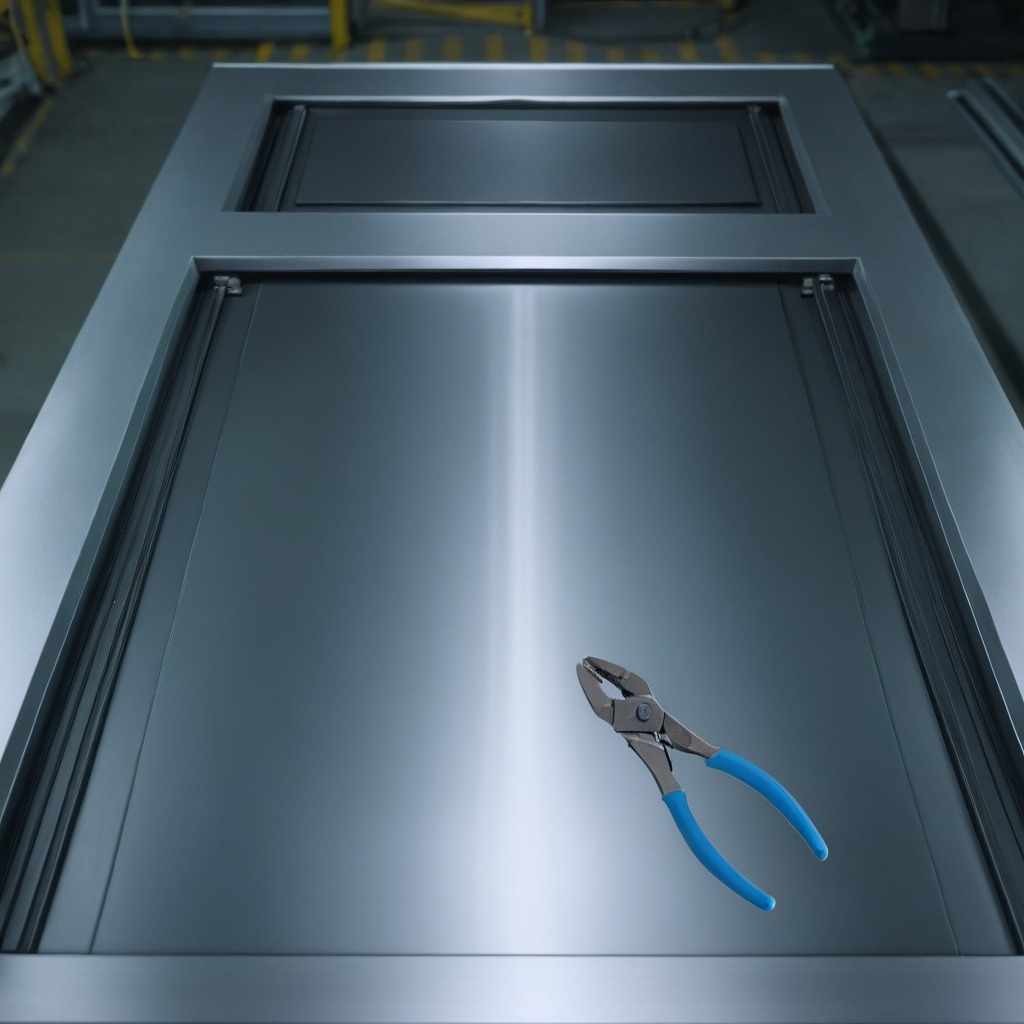
A plier lies on the metal table in a machine shop under fluorescent lights.